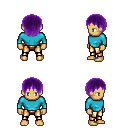
a pixel art fantasy rpg character, male body template, human, tanned skin, teal long-sleeve shirt, gold greaves, purple plain hairstyle, four views (front, back, left, right), 2x2 character sprite sheet, small pixel art, hard edges, no anti-aliasing